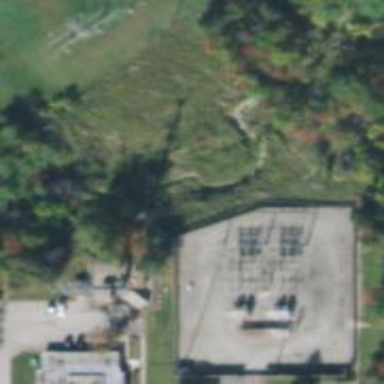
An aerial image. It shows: Distribution level power substation surrounded by fence.